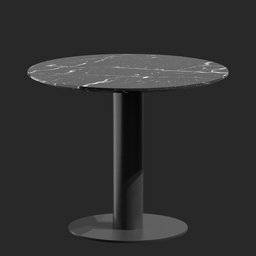
Label: furniture